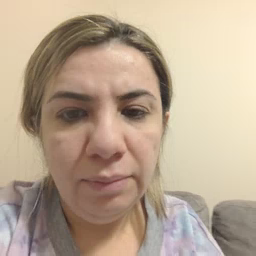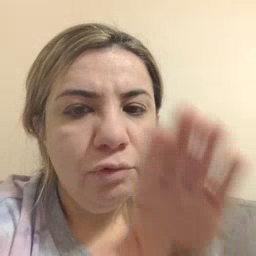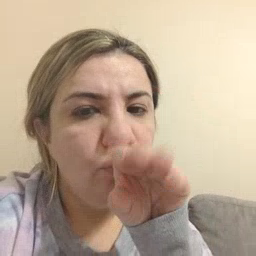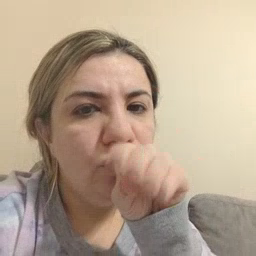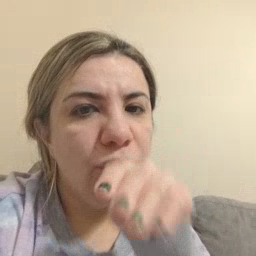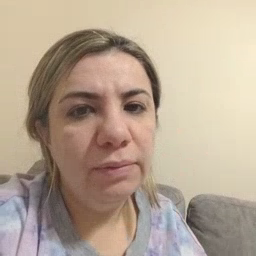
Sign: goose